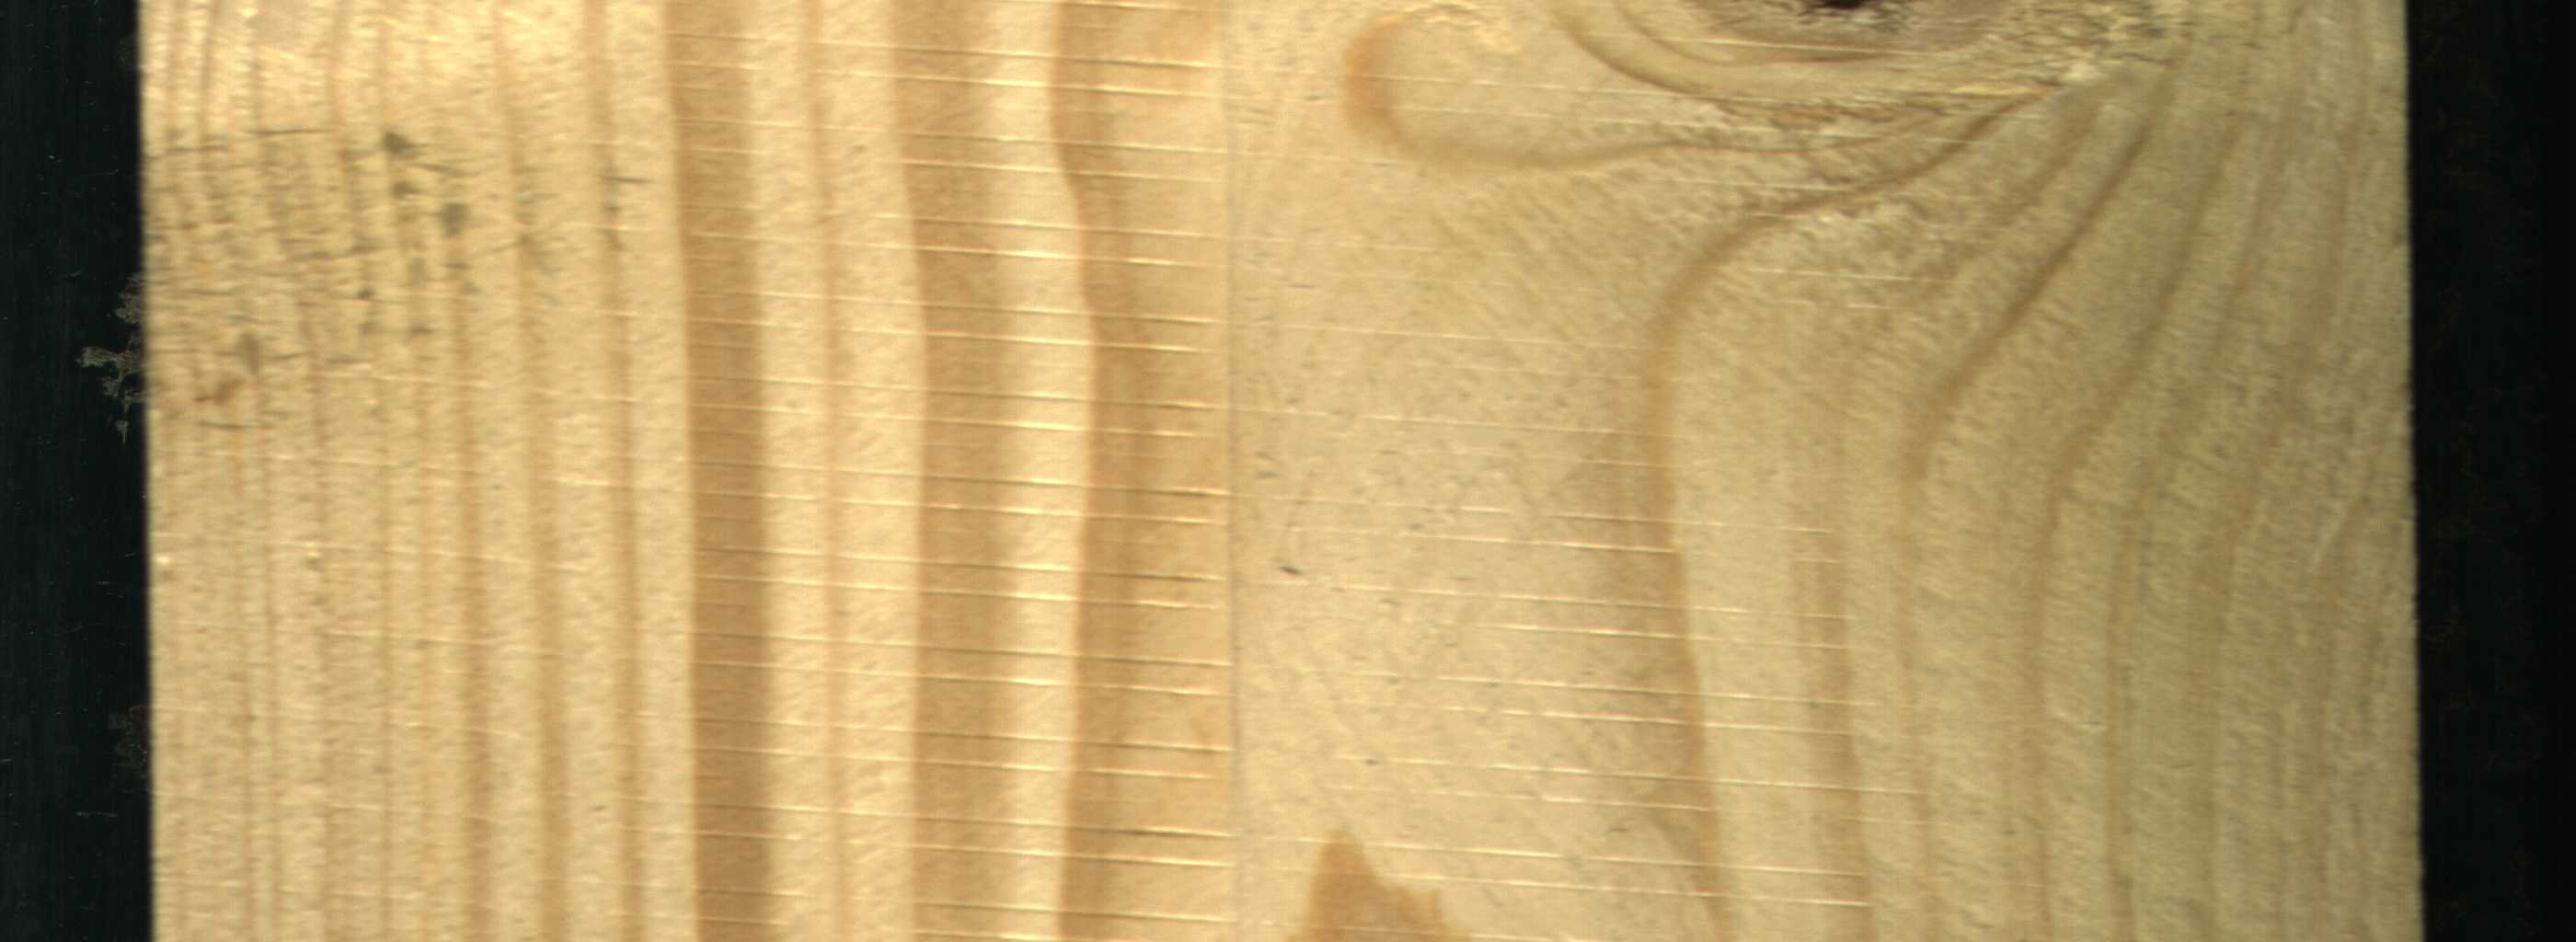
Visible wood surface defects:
Live_Knot